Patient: sex M, age 65
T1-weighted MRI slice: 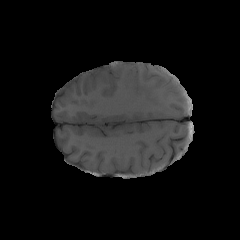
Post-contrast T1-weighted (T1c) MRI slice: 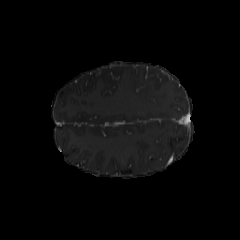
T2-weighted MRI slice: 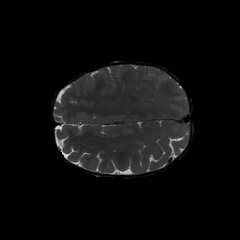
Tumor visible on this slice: no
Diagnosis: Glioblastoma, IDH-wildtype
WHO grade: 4